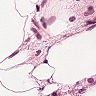
Metastatic tissue present: no